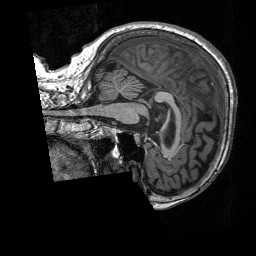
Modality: T1w
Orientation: sagittal
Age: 77
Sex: female
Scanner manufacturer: siemens
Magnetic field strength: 3 T
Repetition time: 2.4 s
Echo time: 0.00226 s